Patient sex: F
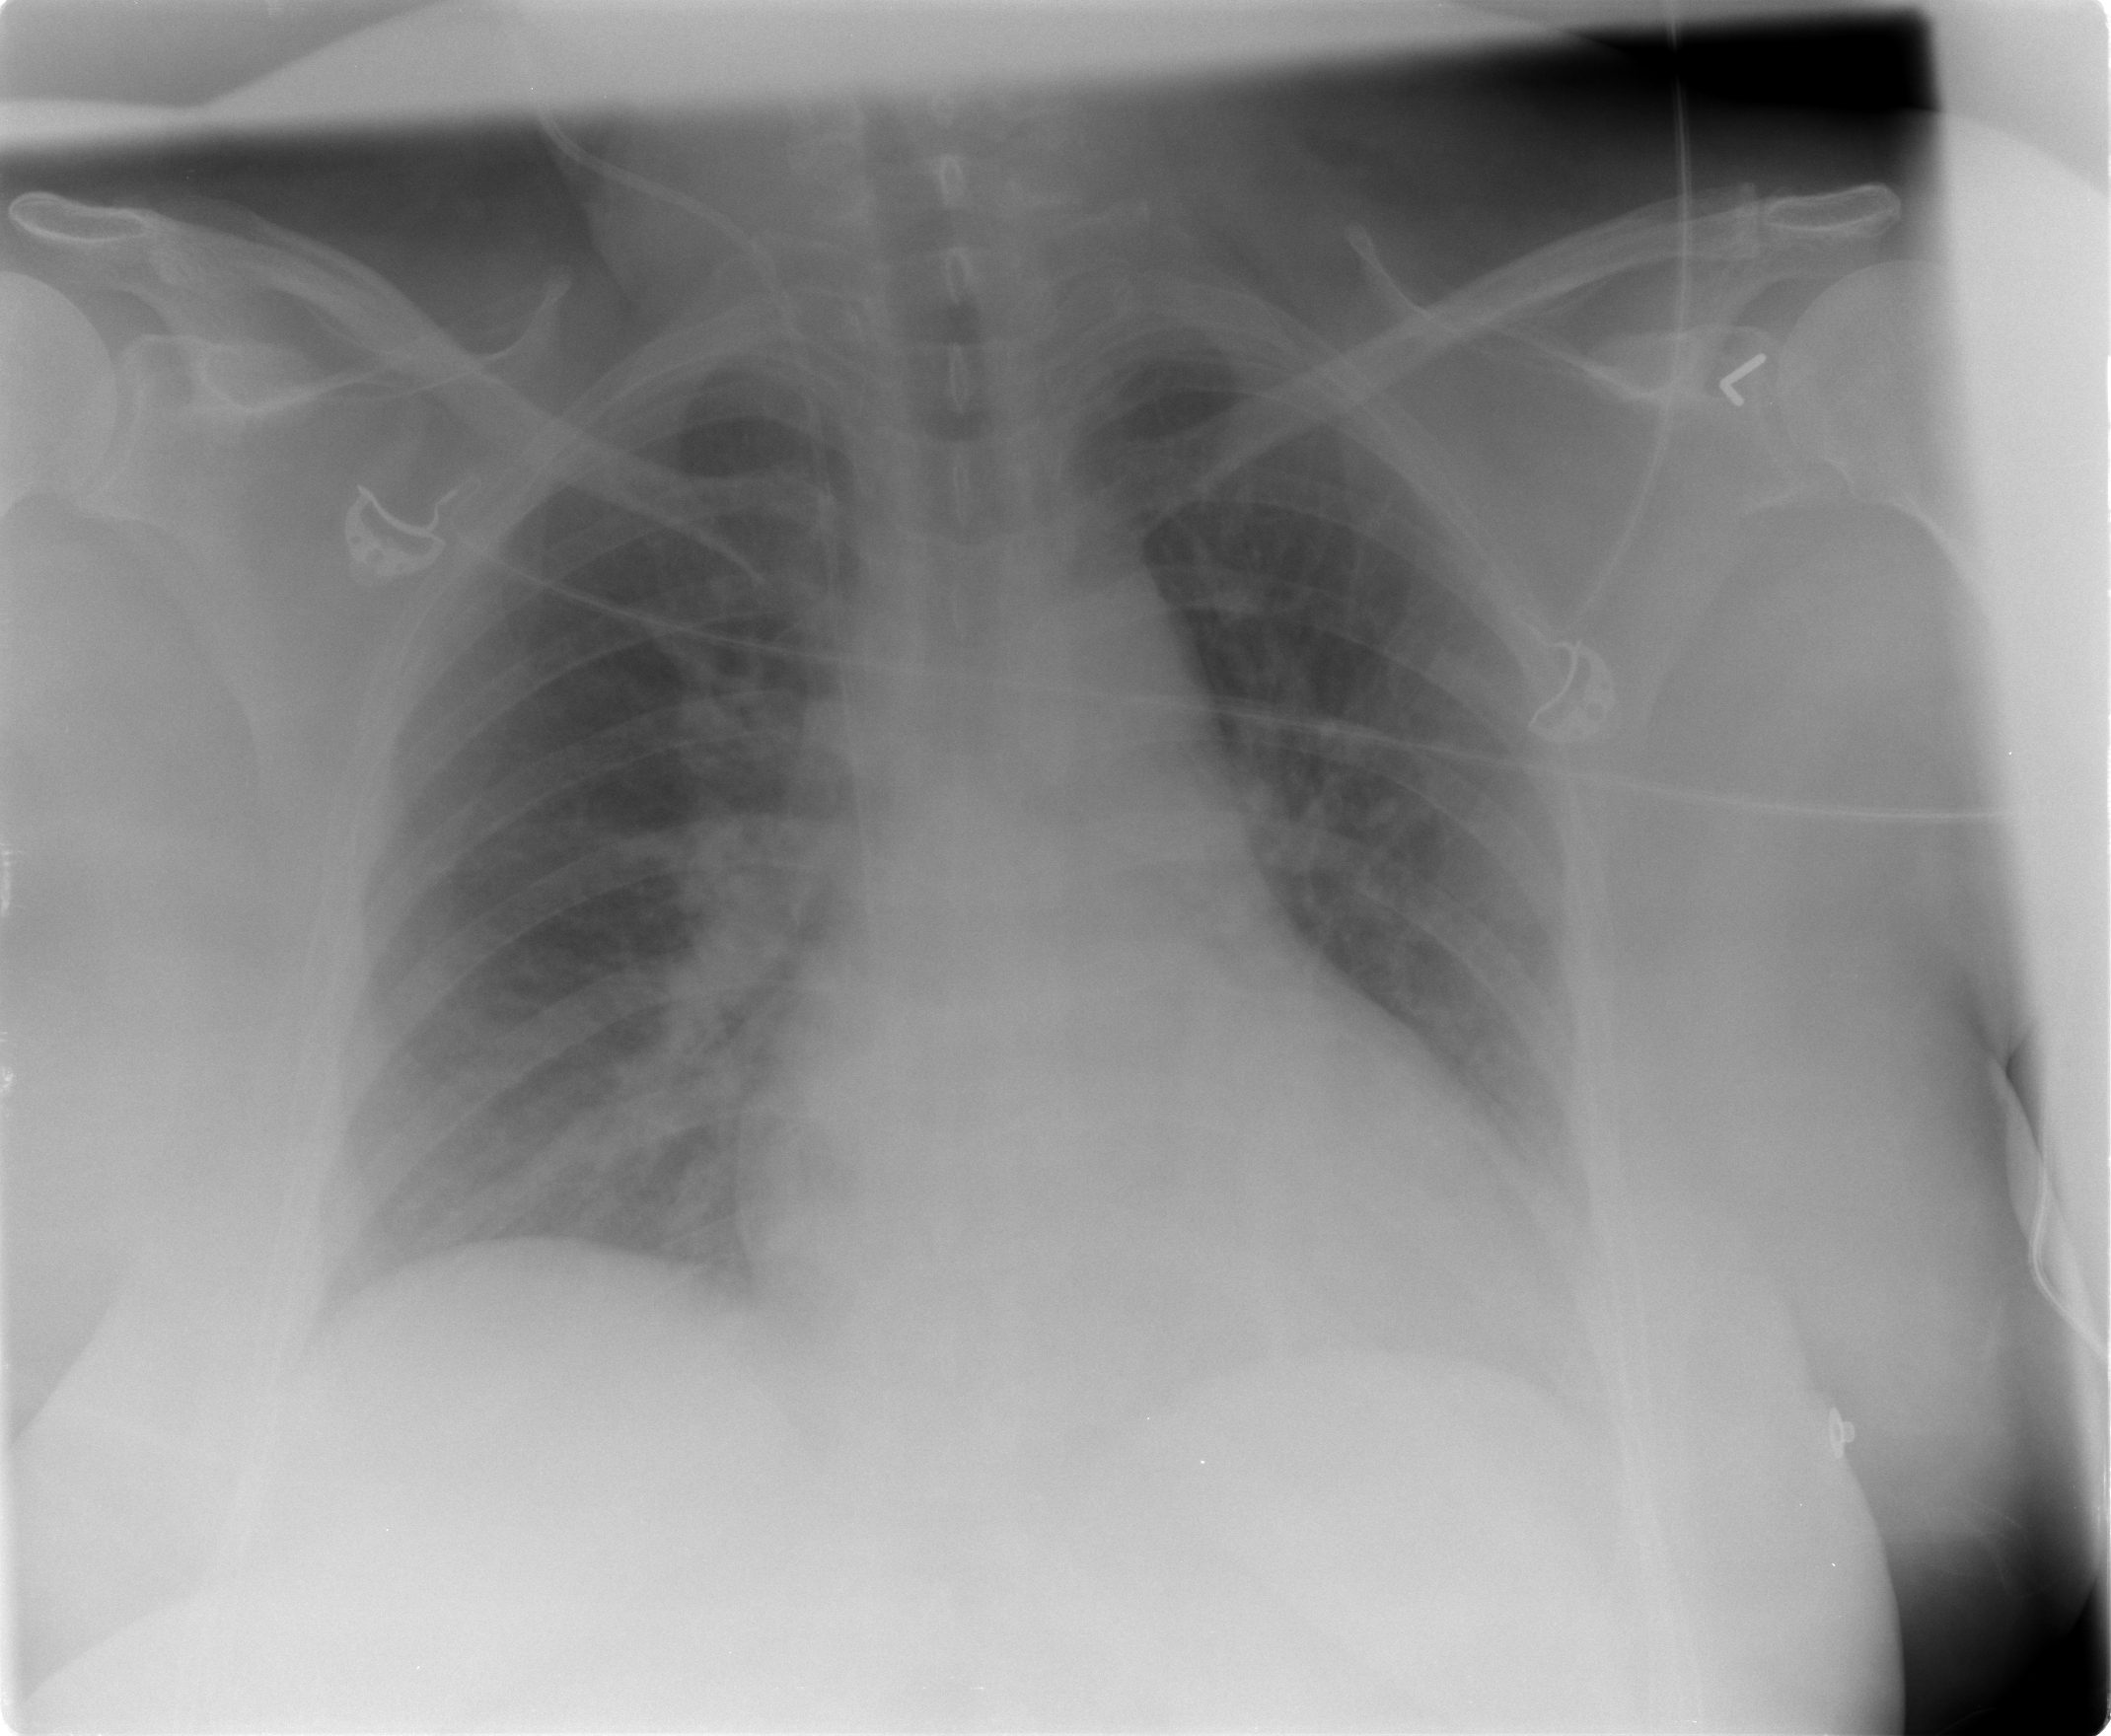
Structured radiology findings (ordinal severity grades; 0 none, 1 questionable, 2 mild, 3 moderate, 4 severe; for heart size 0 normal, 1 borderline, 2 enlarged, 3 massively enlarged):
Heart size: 2
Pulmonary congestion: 2
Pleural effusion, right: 1
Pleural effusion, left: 2
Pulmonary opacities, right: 0
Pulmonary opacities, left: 0
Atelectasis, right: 2
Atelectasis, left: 2